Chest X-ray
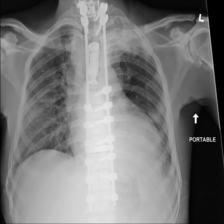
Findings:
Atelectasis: negative
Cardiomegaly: negative
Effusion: positive
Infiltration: negative
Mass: positive
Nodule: negative
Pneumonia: negative
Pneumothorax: negative
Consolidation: negative
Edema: negative
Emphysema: negative
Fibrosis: negative
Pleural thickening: negative
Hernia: negative